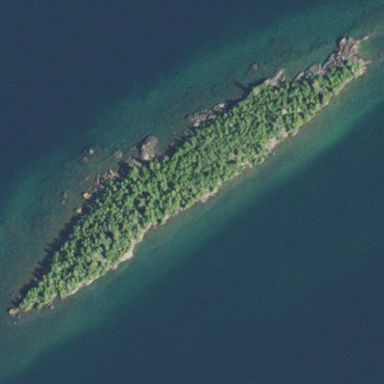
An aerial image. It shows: Islet.